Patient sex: F
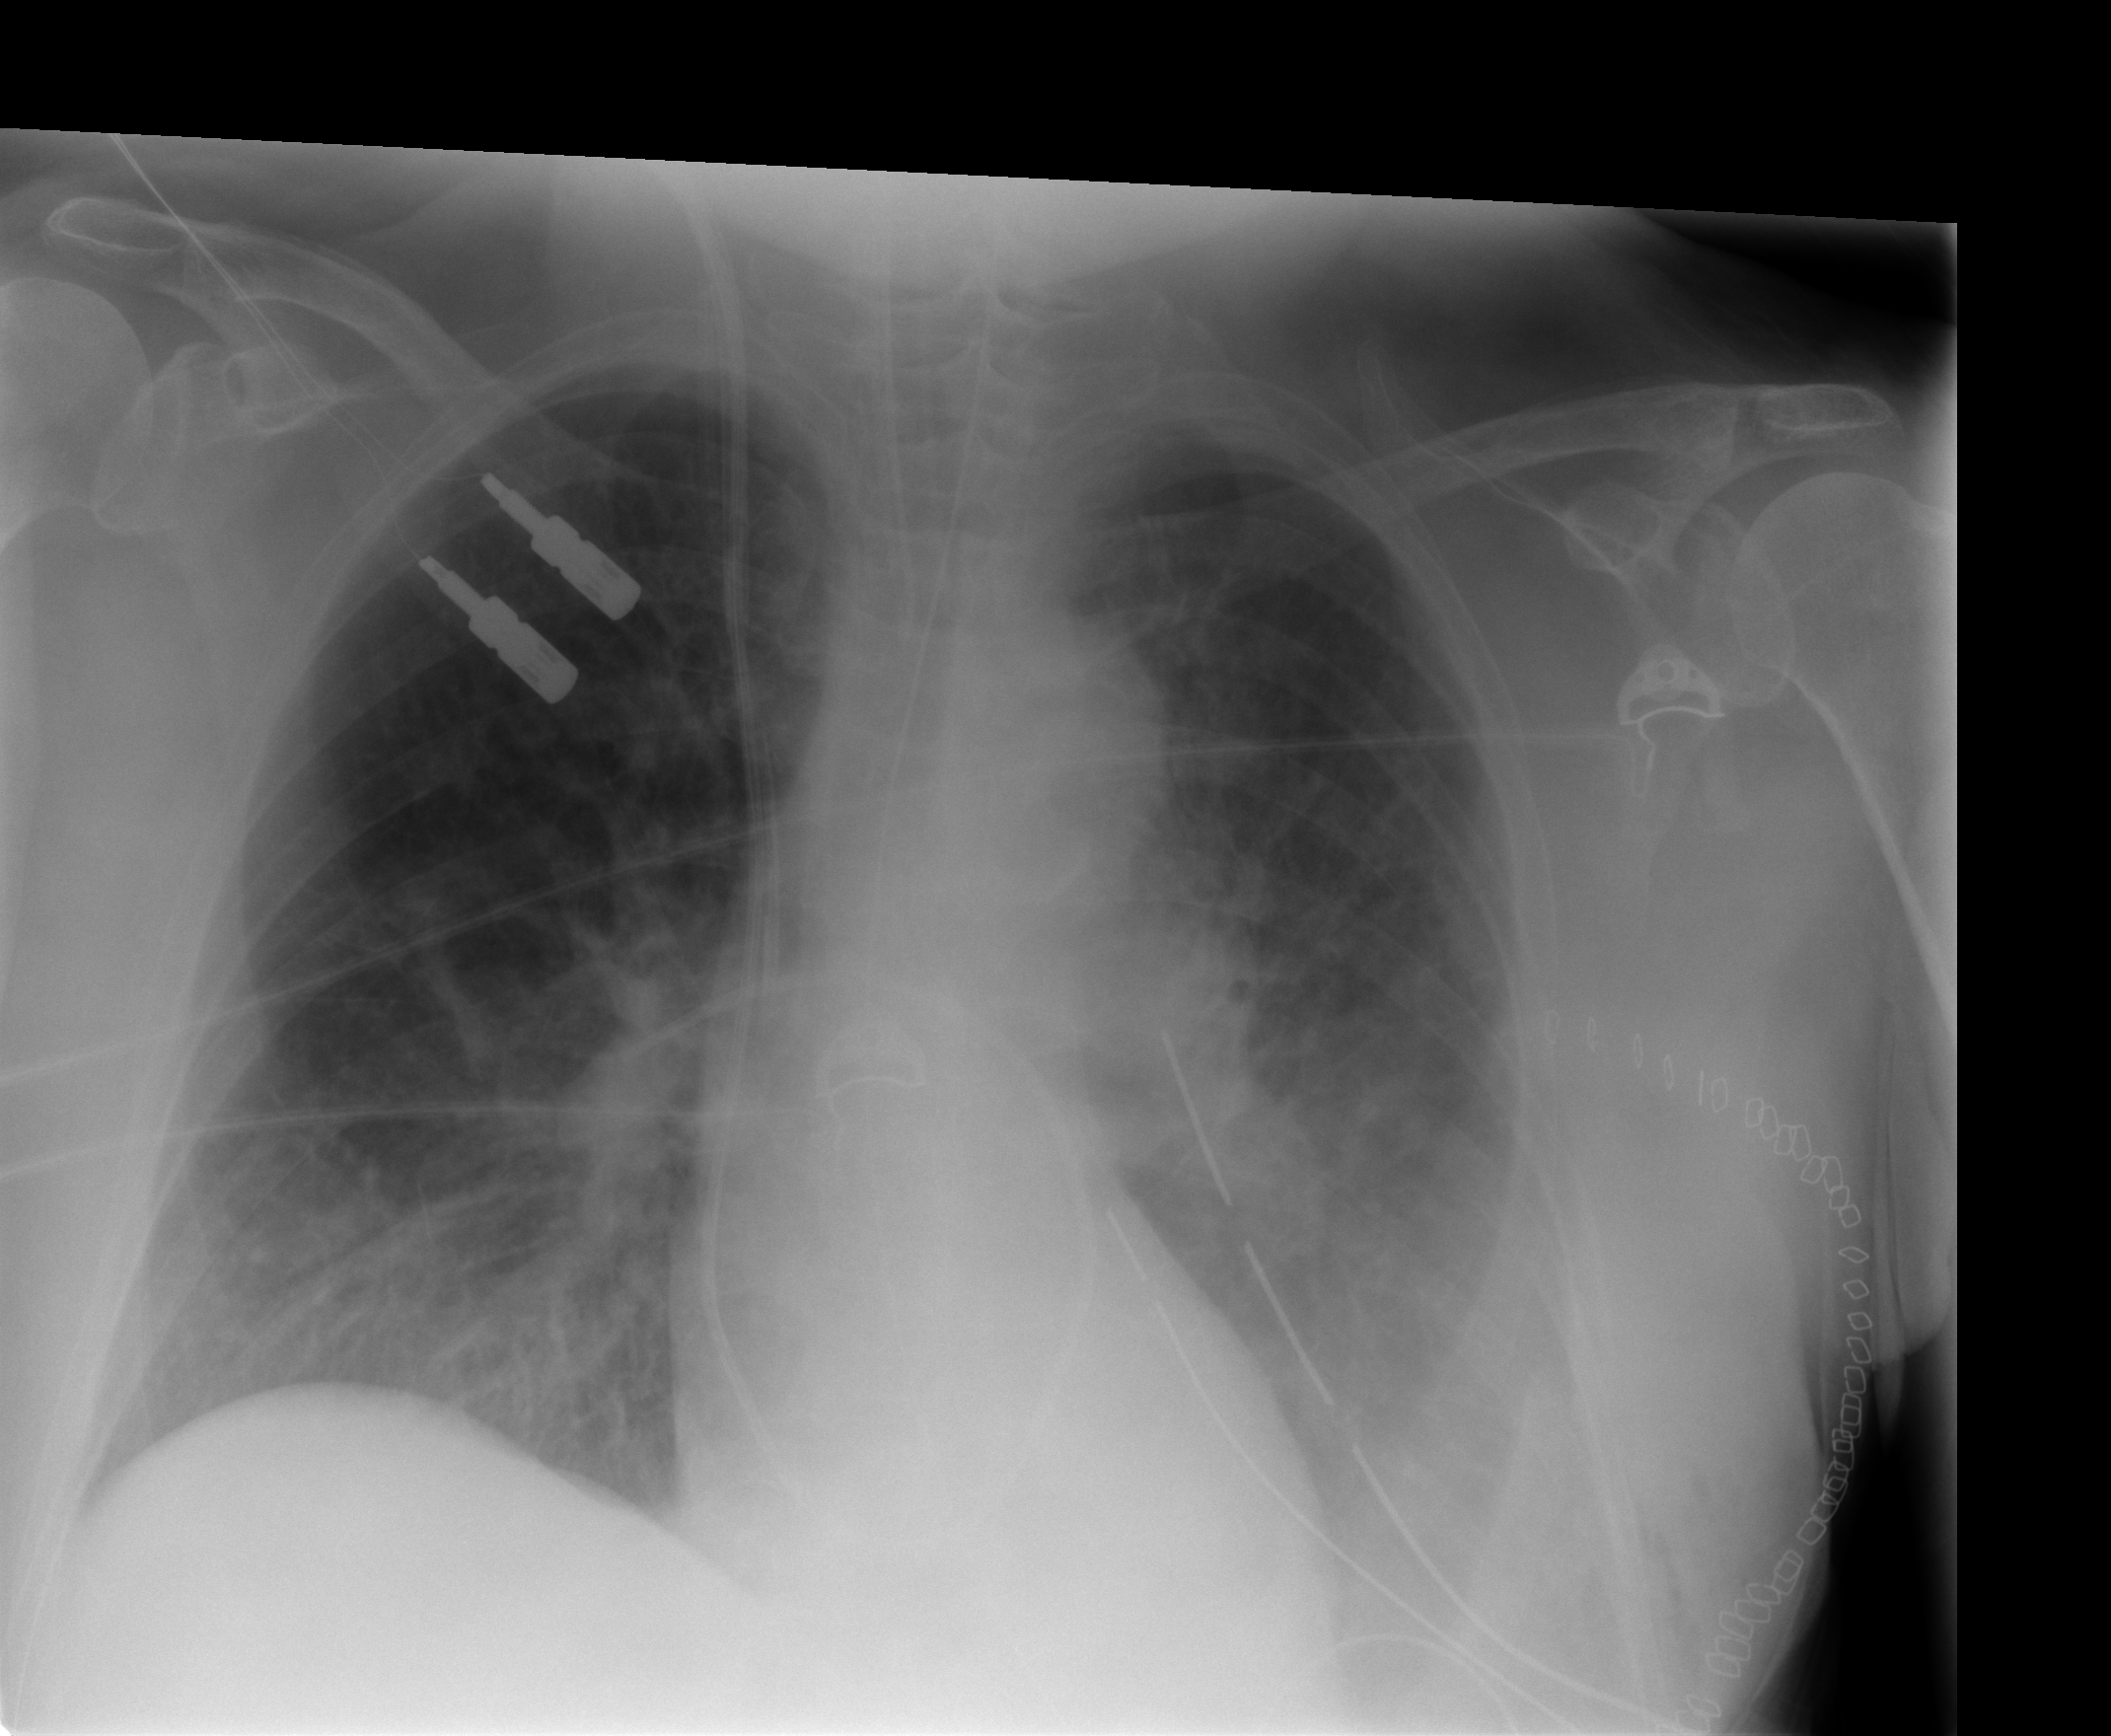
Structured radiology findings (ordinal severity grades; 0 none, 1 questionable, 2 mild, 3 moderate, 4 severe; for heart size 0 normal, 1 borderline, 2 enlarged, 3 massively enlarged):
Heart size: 0
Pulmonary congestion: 2
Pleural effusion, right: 0
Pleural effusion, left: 2
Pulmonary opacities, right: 0
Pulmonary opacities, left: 0
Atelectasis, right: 2
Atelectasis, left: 2